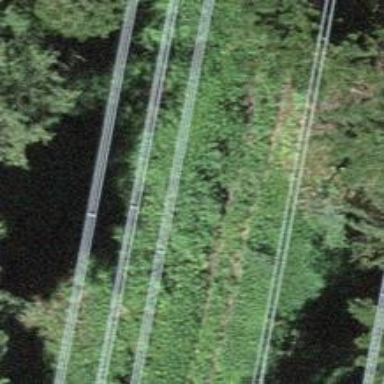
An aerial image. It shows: Track with grade 5 tracktype.